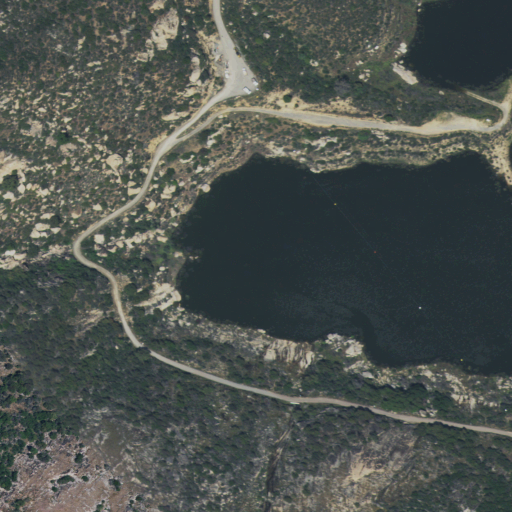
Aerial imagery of valley in California named Pats Canyon containing shrub, open water, herbaceous wetlands, open development, grassland, and low intensity development